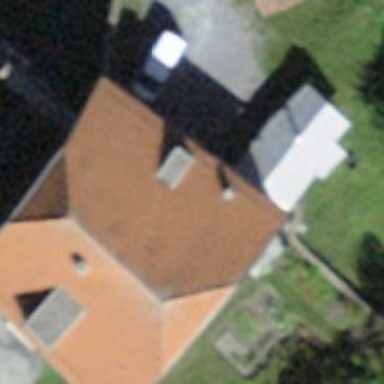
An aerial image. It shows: Detached building with half-hipped roof.